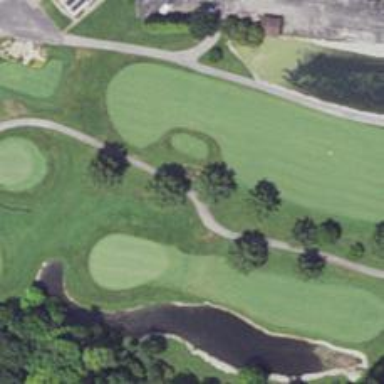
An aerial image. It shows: Golf cartpath that is also road path.